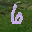
Label: 6